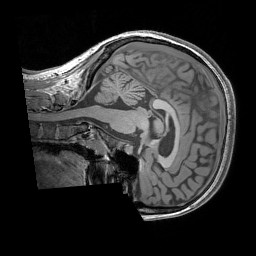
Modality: T1w
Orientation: sagittal